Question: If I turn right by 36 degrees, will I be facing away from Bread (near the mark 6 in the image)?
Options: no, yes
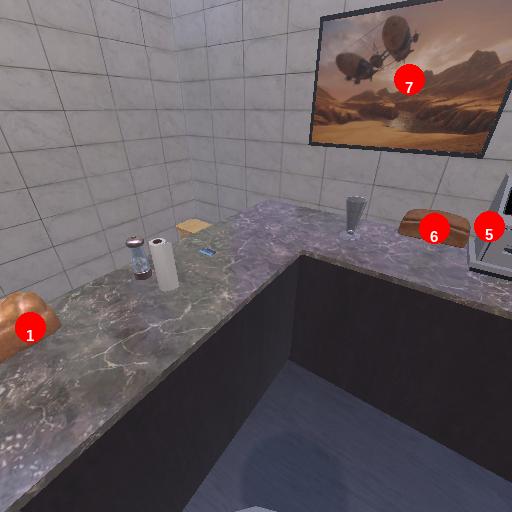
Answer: no